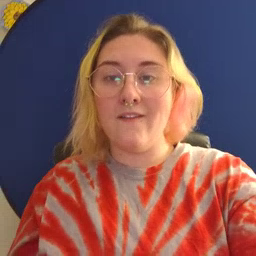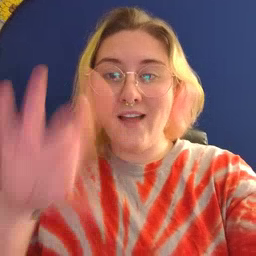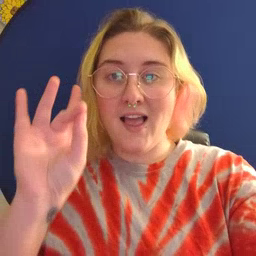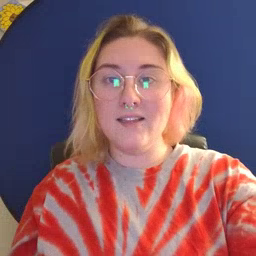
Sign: find